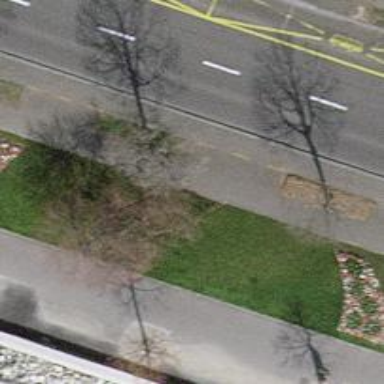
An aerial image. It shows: Avenue of trees.